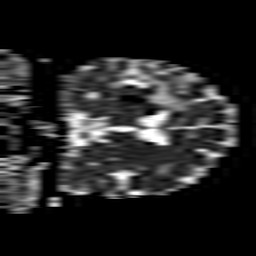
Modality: ADC
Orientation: coronal
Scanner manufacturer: philips
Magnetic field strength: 1.5 T
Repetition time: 3.4 s
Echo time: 0.06922 s